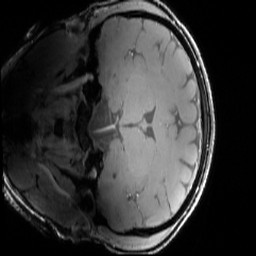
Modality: T1w
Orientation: coronal
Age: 33
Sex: female
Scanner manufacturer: siemens
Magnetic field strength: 7 T
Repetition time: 4.3 s
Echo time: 0.00227 s